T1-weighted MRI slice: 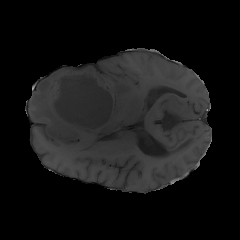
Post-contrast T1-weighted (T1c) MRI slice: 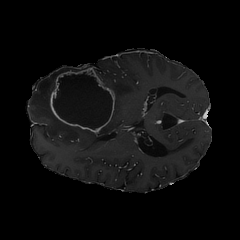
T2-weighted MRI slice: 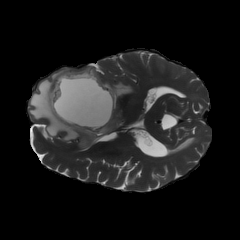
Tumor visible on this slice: yes